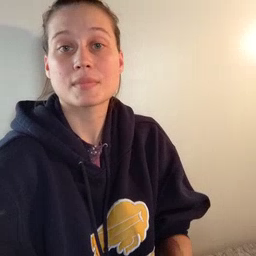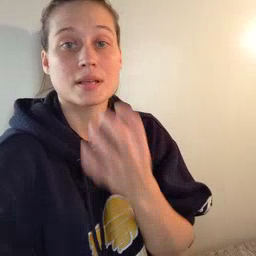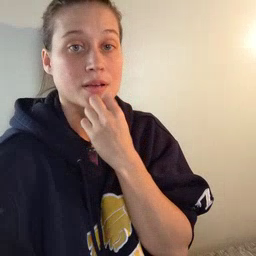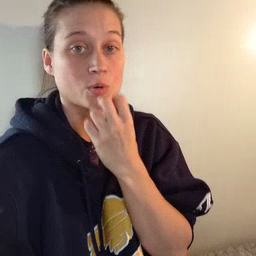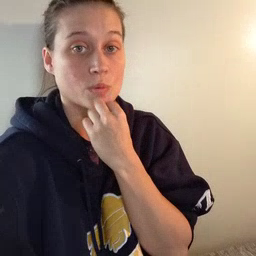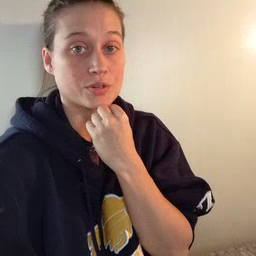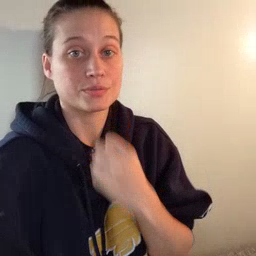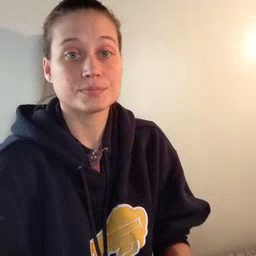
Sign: underwear